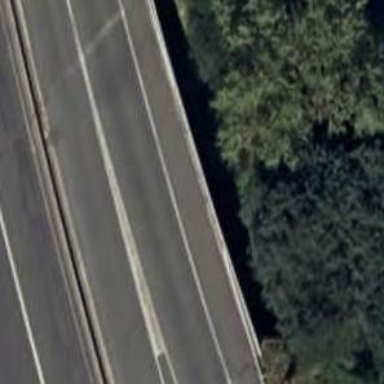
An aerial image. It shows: Bridge over primary link highway.